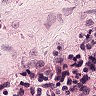
Metastatic tissue present: no